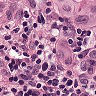
Metastatic tissue present: yes